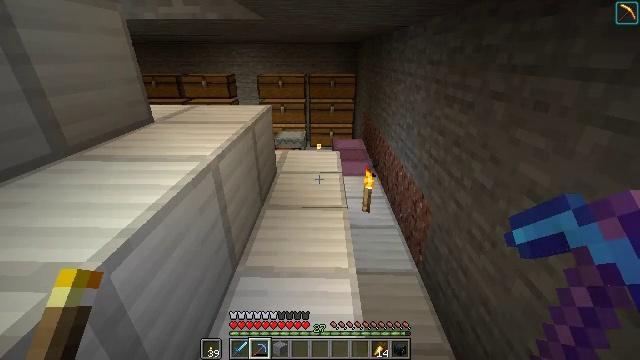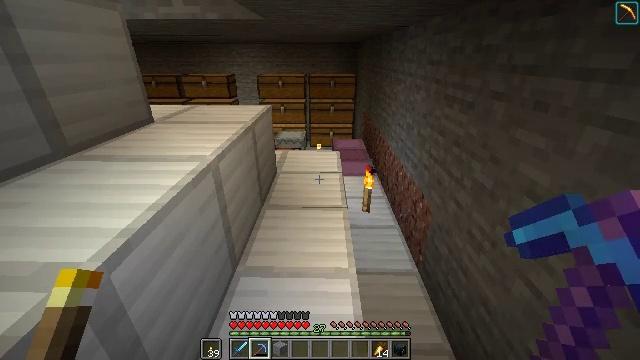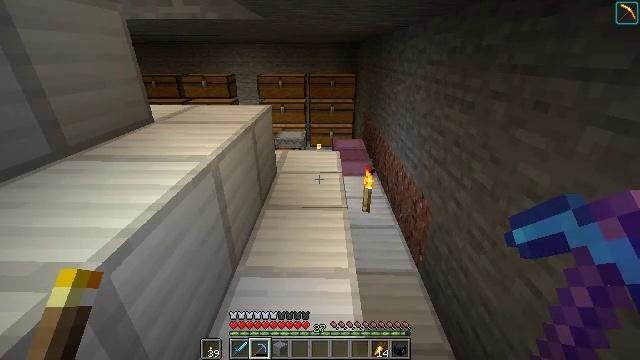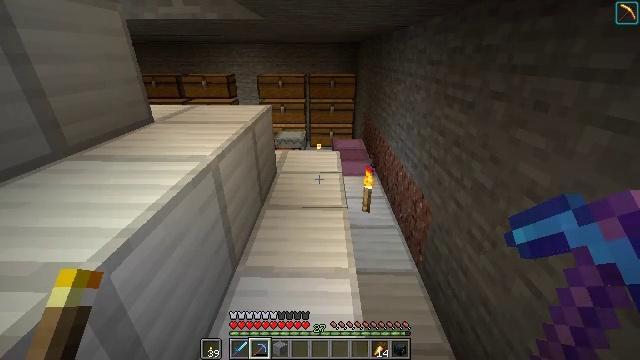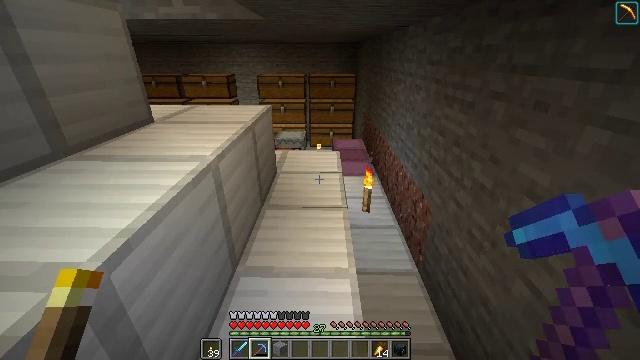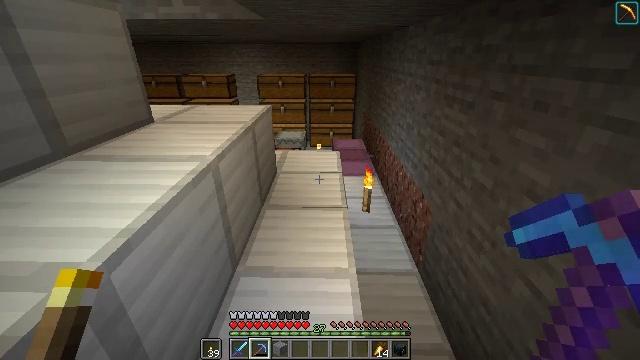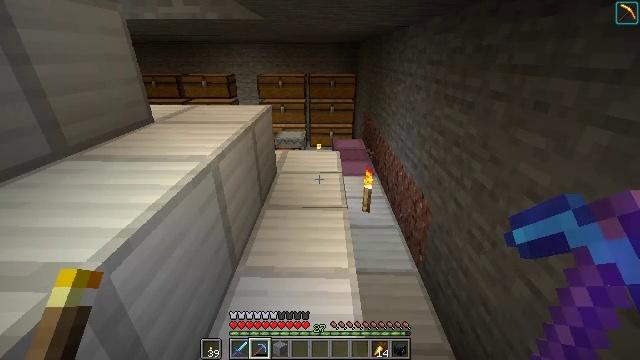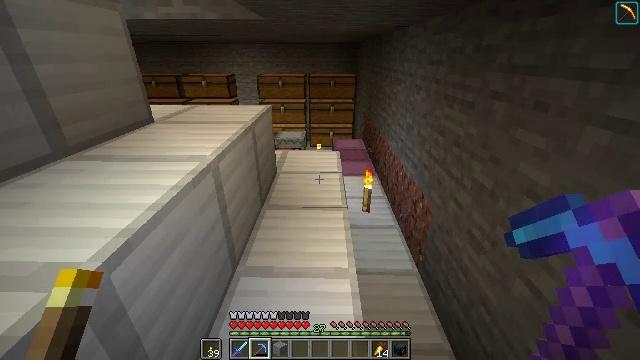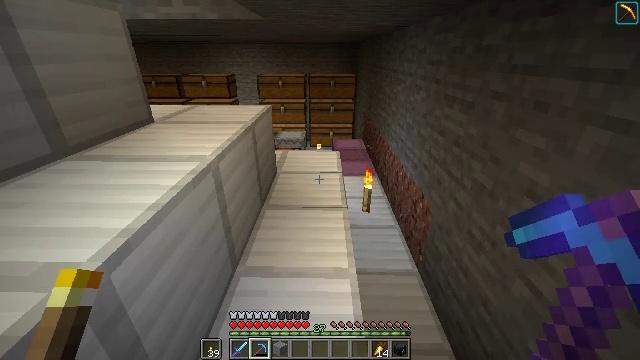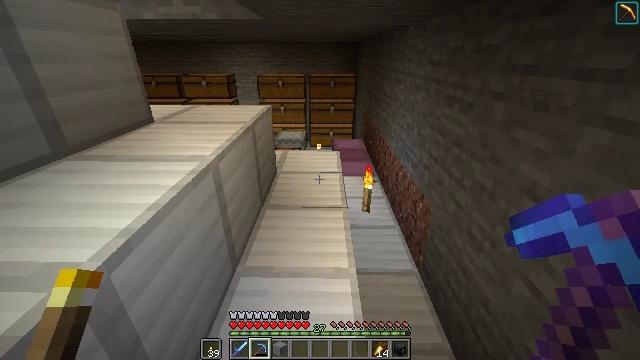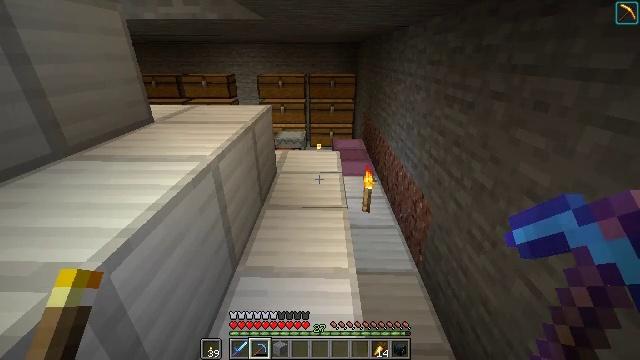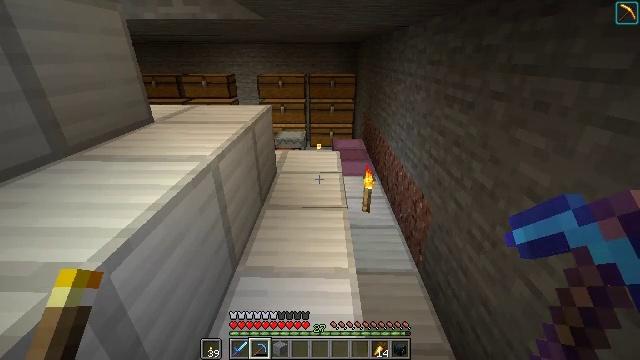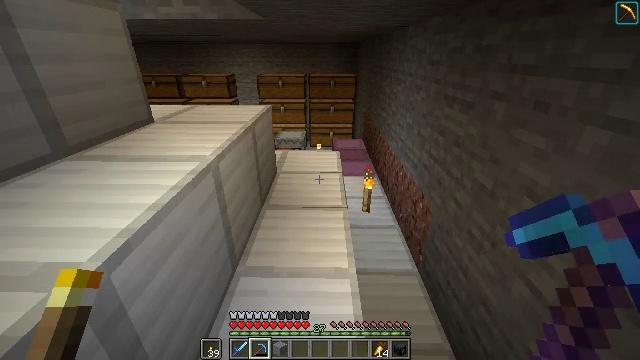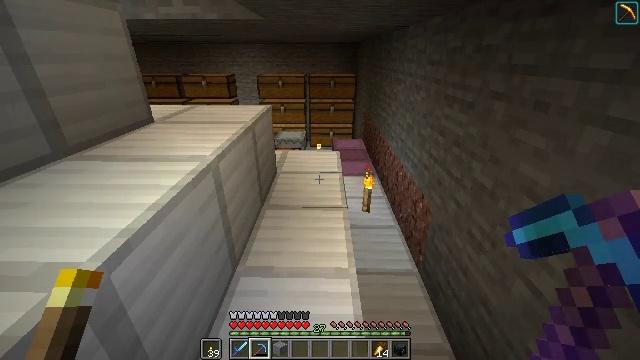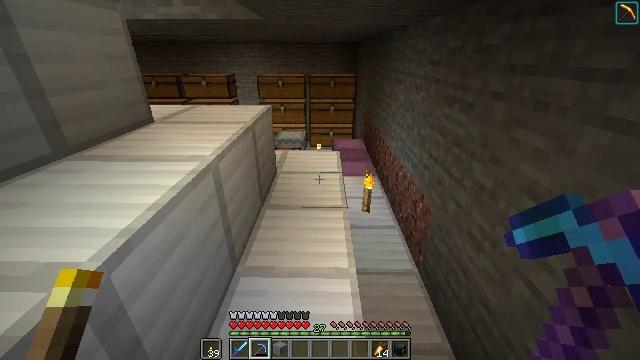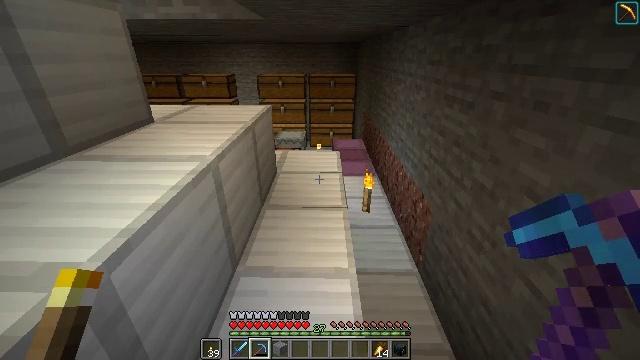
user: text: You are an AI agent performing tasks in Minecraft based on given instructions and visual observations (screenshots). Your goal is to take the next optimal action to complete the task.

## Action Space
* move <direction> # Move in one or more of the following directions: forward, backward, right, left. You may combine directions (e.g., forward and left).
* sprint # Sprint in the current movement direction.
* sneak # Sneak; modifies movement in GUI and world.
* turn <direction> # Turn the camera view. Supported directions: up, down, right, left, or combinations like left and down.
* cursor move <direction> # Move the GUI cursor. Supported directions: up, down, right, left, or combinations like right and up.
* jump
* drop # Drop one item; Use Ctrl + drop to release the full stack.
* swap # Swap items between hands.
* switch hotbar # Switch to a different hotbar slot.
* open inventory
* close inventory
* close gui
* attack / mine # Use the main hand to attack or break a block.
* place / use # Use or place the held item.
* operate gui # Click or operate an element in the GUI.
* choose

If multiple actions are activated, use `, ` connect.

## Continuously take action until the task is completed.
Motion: motion action
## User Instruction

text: Kill the slime.
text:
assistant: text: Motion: no_op
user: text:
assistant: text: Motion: no_op
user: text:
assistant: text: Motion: no_op
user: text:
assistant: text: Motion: no_op
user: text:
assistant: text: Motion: no_op
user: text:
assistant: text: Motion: no_op
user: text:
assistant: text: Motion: no_op
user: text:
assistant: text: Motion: no_op
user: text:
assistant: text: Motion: no_op
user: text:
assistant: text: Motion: no_op
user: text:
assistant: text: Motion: no_op
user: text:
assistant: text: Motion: no_op
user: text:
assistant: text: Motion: no_op
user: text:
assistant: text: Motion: no_op
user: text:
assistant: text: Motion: no_op
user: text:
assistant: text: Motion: no_op
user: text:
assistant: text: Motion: no_op
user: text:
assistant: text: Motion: no_op
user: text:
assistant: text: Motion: no_op
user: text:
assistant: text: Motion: no_op
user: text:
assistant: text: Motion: no_op
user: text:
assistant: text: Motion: no_op
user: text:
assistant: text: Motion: no_op
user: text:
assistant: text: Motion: no_op
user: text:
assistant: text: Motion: no_op
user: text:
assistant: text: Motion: no_op
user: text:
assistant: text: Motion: no_op
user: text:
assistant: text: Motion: no_op
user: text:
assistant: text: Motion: no_op
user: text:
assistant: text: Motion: no_op